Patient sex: M
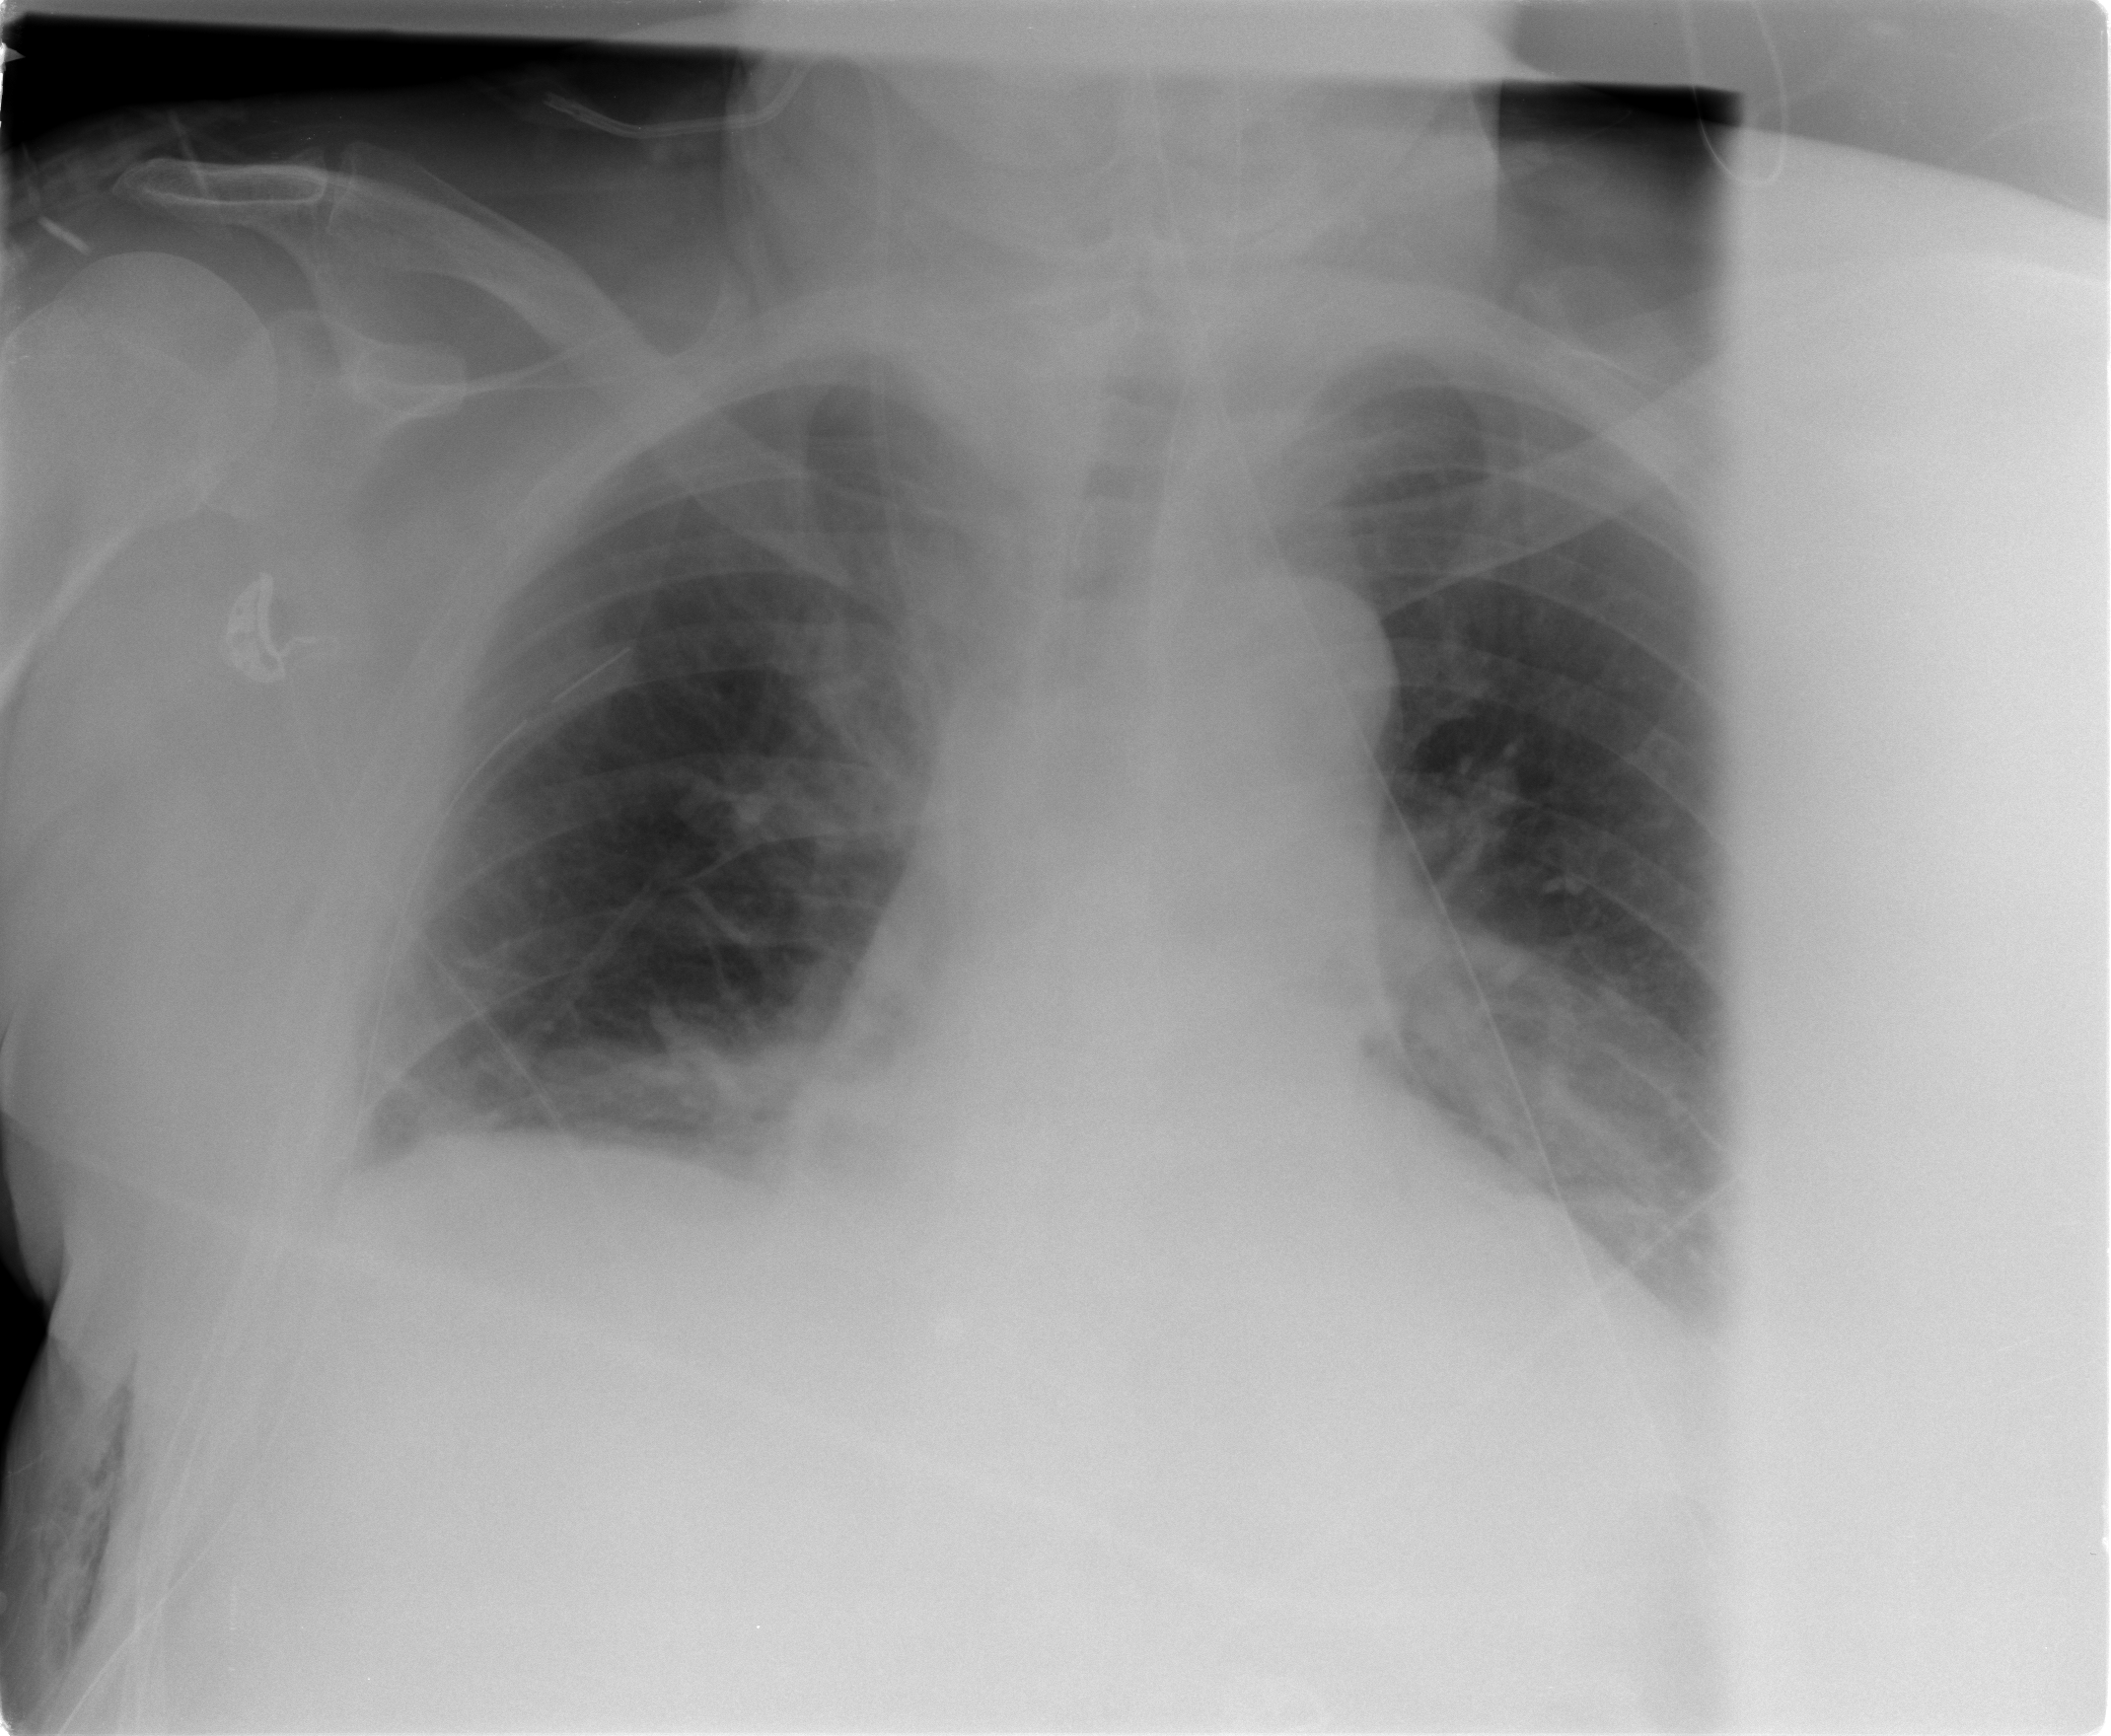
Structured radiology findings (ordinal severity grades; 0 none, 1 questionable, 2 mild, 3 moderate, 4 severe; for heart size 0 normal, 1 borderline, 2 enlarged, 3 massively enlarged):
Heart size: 0
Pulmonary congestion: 2
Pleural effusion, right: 2
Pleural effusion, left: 0
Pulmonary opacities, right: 0
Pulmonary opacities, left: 1
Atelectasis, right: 2
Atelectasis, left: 2